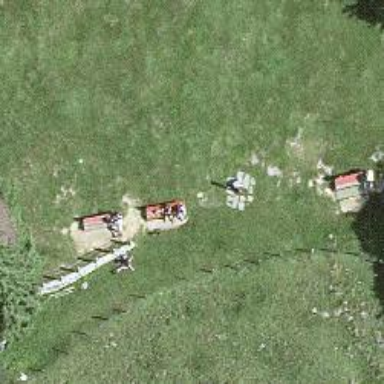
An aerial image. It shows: Bench for seating.